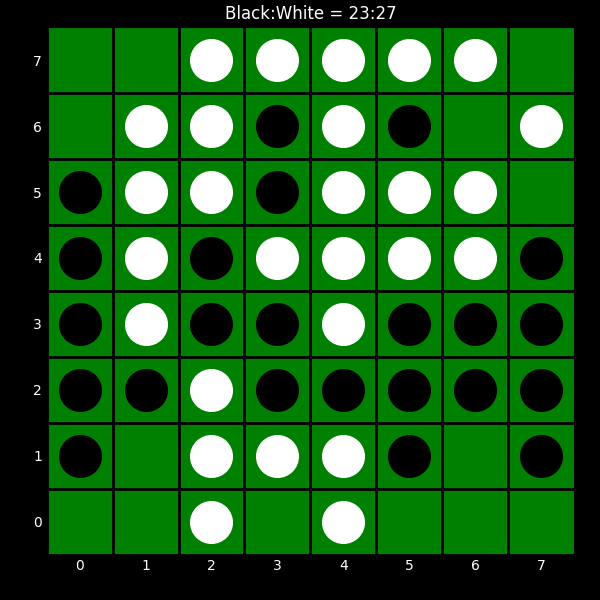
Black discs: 23
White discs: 27